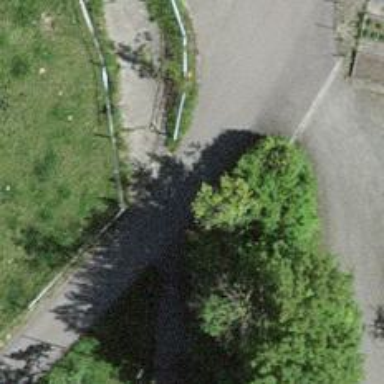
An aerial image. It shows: Gate.